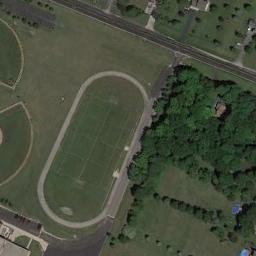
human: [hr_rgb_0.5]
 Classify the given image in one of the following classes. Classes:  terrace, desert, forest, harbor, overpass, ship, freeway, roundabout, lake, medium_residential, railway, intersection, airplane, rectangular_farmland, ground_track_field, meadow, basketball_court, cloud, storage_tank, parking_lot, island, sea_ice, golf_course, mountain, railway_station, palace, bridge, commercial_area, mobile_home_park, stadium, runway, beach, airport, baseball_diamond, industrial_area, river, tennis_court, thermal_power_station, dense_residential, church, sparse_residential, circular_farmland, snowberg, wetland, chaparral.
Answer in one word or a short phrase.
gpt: ground_track_field